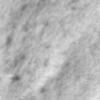
Label: no_change